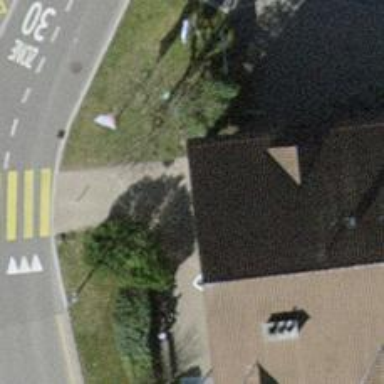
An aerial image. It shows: Post box is visible.